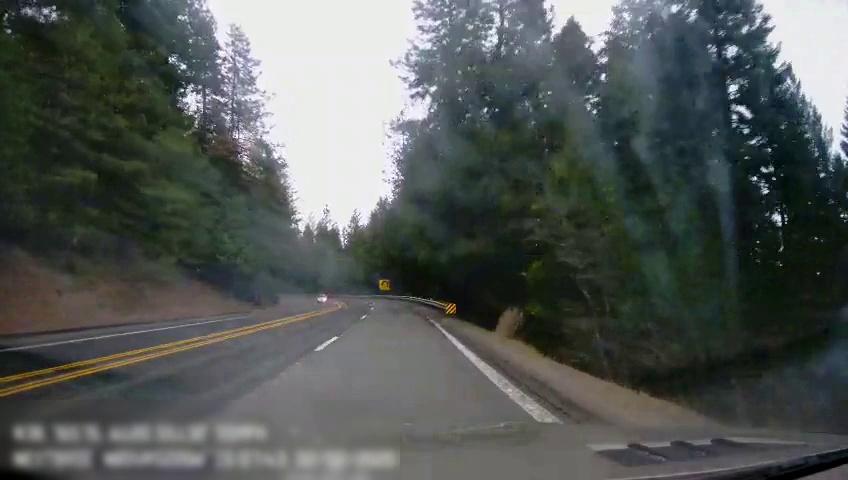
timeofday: Day
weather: Cloudy
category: Drivable Space
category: Vehicles | Car
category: Lanes | Opposite Lane
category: Lanes | Opposite Lane
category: Lanes | Alternate Lane
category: Lanes | Current Lane
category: Lanes | Current Lane
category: Traffic | Signs
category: Traffic | Signs